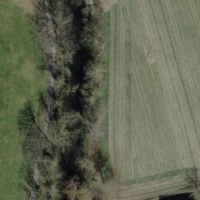
EUNIS habitat code: 52
Species observed at this site:
Euonymus europaeus